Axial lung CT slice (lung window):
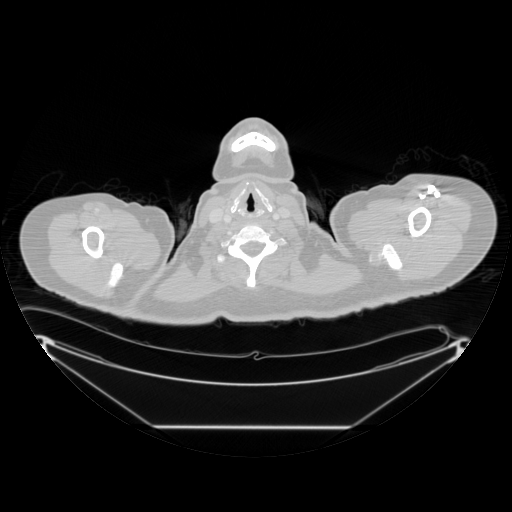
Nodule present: no